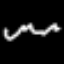
Label: squiggle